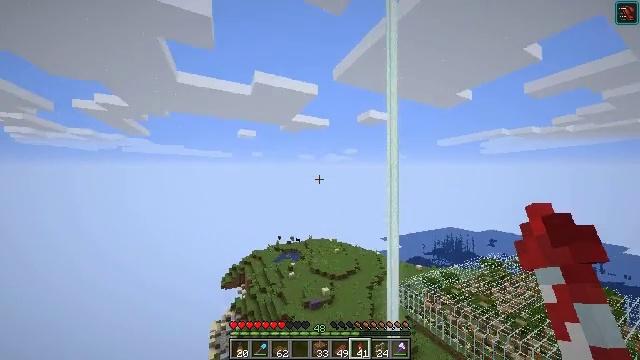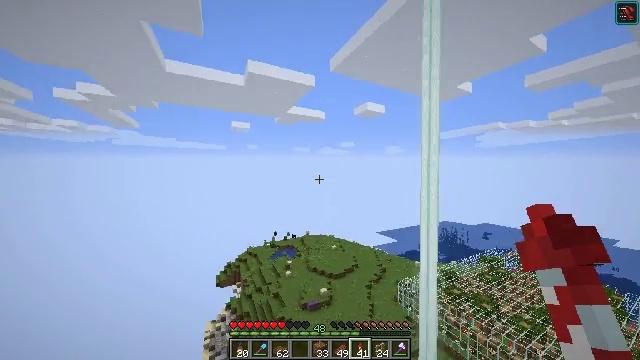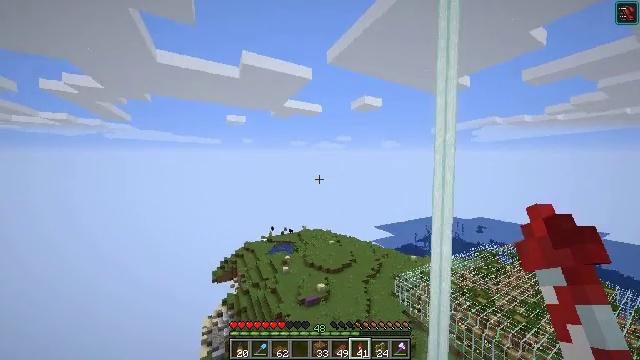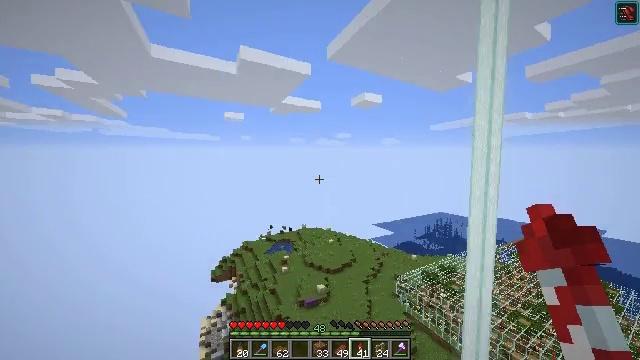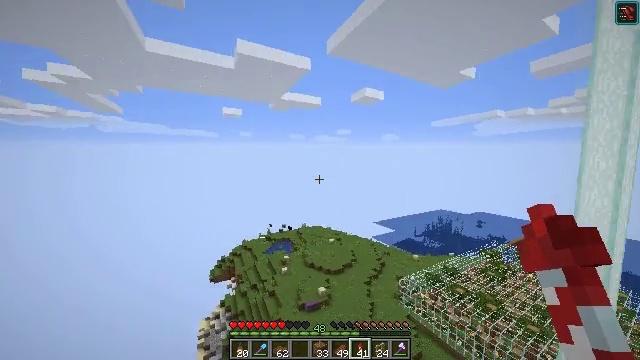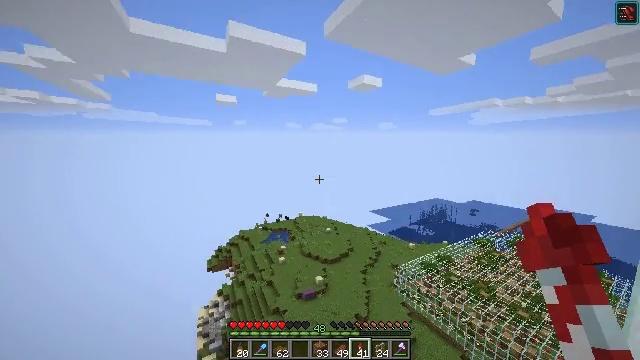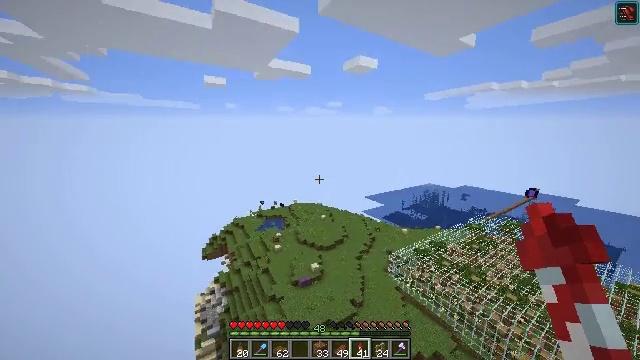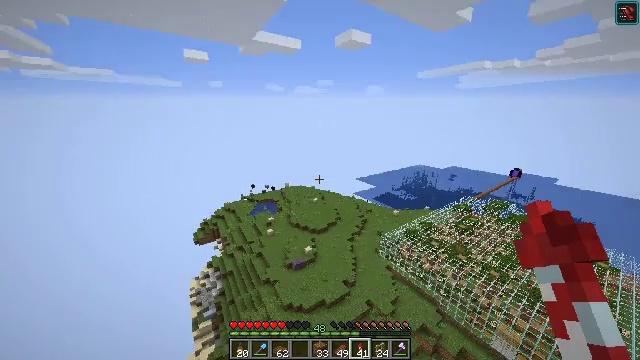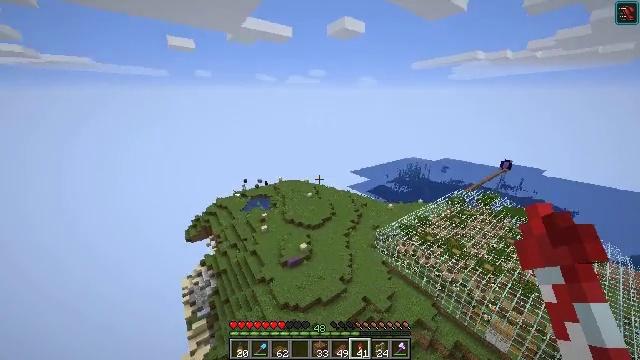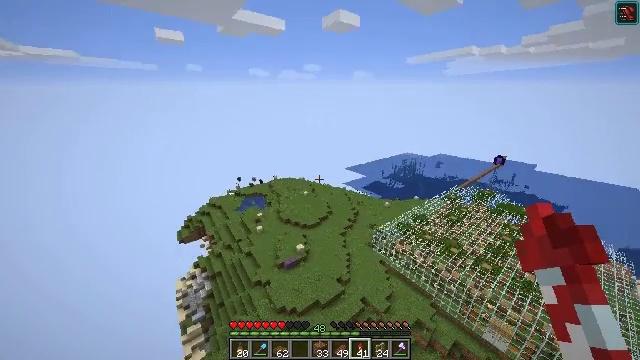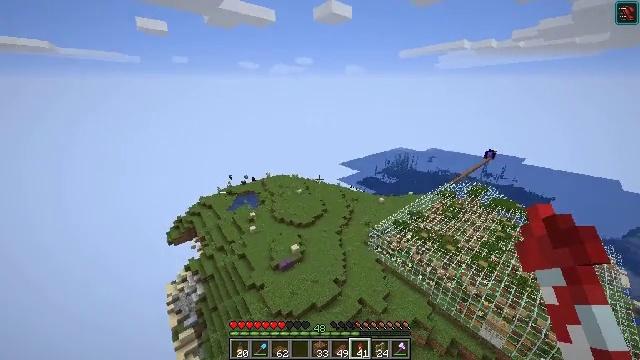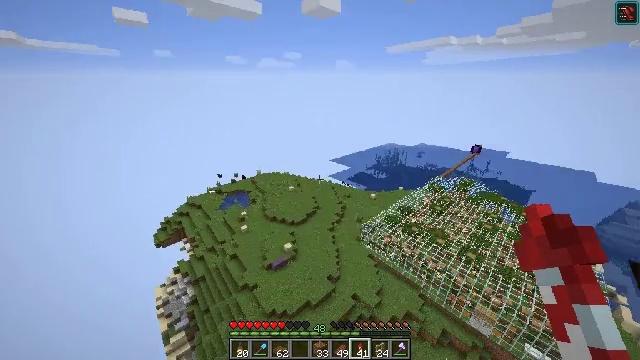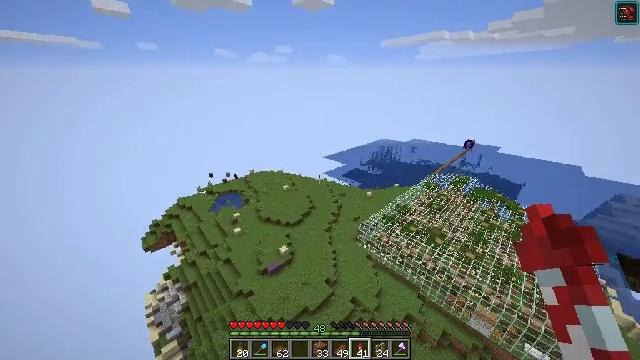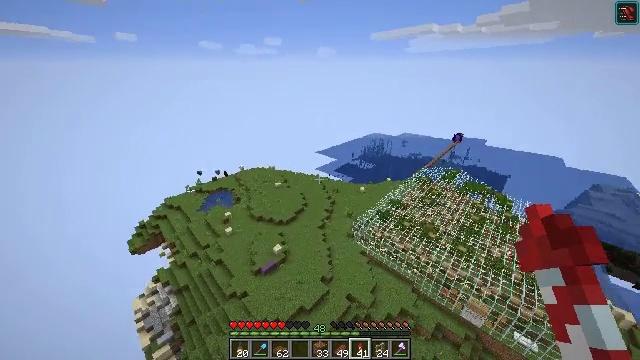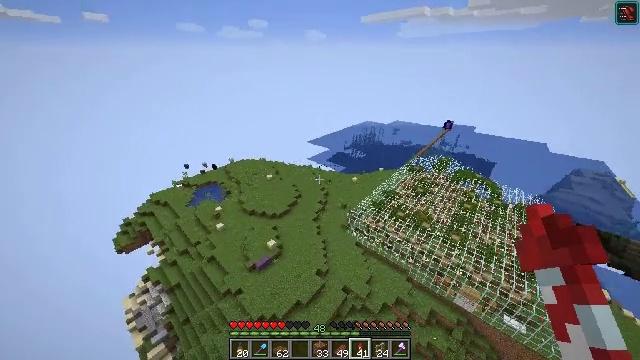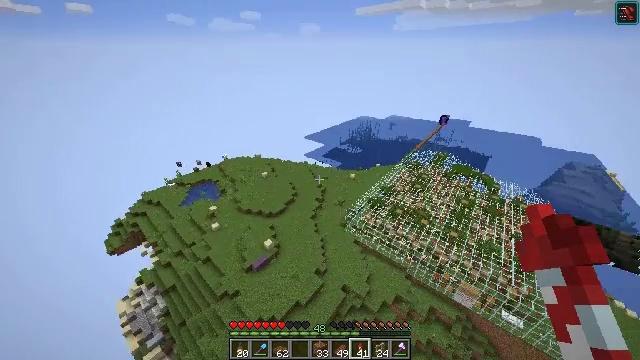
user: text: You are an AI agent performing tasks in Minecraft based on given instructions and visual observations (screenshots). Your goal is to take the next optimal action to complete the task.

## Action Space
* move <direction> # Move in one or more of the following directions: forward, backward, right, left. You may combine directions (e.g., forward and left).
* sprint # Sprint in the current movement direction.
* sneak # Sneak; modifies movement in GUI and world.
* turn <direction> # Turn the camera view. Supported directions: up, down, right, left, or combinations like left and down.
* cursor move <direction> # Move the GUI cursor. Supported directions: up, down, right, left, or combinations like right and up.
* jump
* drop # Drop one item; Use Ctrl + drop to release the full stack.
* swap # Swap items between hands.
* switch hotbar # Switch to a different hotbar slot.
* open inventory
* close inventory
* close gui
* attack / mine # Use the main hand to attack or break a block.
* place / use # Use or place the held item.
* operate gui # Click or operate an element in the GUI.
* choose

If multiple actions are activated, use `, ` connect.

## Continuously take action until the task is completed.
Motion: motion action
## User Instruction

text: Collect the spruce slab.
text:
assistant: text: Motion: turn right and down
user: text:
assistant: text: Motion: turn down
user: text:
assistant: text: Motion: no_op
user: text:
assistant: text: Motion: turn down
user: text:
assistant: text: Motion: turn right and down
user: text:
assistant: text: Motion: turn right and down
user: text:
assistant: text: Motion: turn right and down
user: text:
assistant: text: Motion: turn right and down
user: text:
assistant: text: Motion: turn right and down
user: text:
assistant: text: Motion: turn right and down
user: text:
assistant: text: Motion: turn right and down
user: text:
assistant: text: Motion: turn right and down
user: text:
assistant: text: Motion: turn right and down
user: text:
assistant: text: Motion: turn right and down
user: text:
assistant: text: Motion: turn right and down
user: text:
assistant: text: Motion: turn up
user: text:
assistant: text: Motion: no_op
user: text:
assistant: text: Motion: turn right
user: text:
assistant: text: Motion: turn left and down
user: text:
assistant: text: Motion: turn right and down
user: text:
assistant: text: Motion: no_op
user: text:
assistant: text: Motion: no_op
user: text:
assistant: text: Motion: no_op
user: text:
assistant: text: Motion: no_op
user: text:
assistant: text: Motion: no_op
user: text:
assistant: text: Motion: no_op
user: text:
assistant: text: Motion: no_op
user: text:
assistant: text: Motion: no_op
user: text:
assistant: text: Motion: no_op
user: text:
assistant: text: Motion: no_op